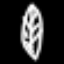
Label: leaf